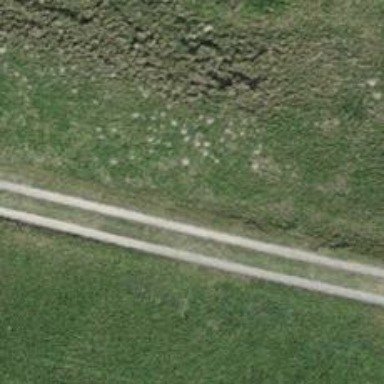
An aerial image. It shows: Gravel track with grade2 tracktype.